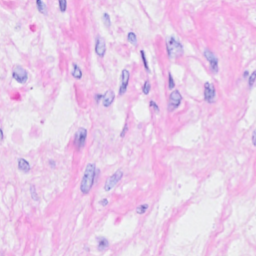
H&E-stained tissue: Breast